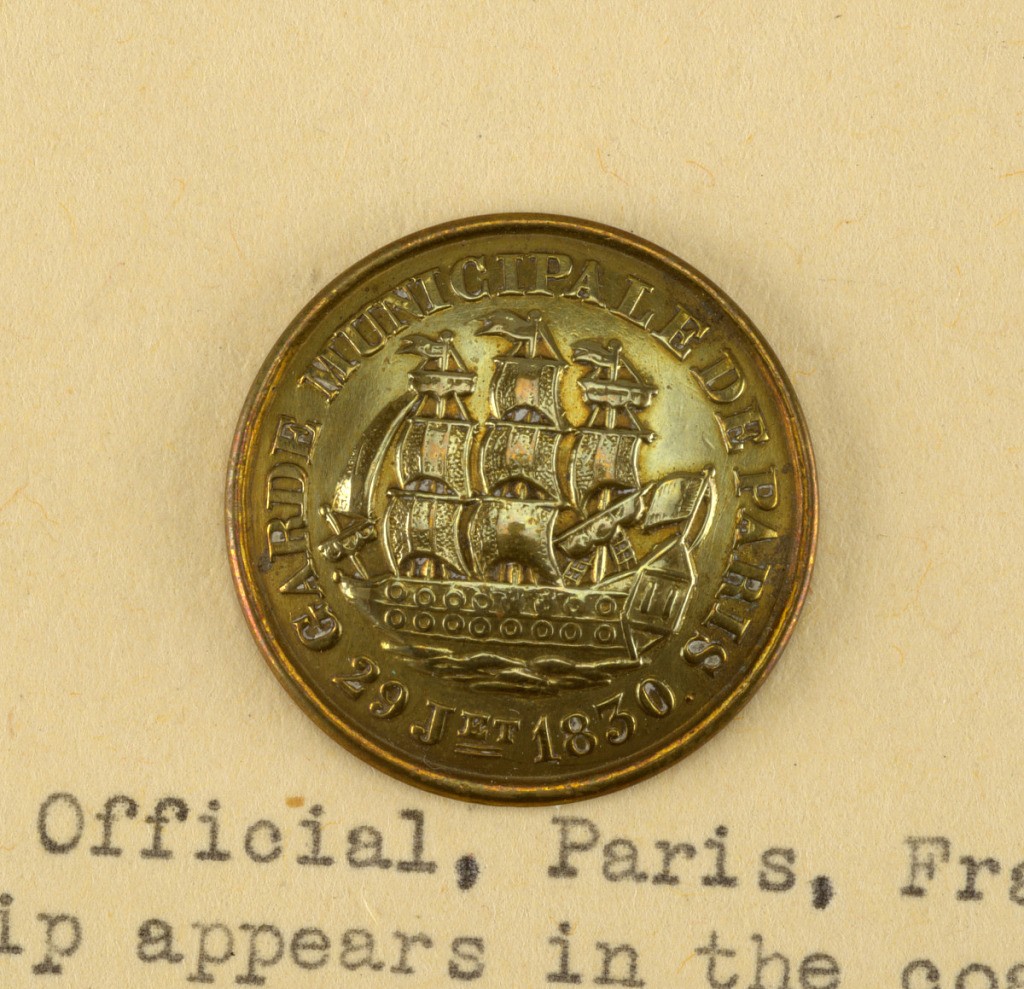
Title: Button
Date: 1830–48
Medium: Brass, pewter
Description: Four buttons for special troop, guard of paris, 16 July 1830-1848. A, B) brass button ornamented with ship surrounded by the words "Garde Municipale de Paris 29 Jet 1830". C, D) Pewter buttons with ship similar to that on A and B but without legend.

Component -b is on Cooper Union Exhibition card 5
Components -a,-c are on card J